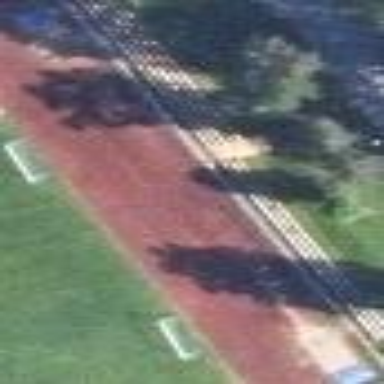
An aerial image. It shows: Paved area designated as long jump pitch.